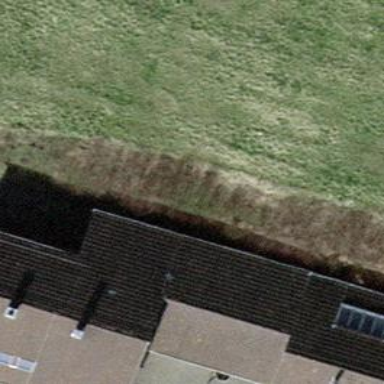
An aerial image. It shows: Detached building with gabled roof.